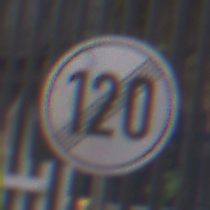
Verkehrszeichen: EndeGeschwindigkeit120
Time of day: MorningAfternoon
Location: Outdoor (Urban)
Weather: Overcast
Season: NotSpecified
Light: Natural